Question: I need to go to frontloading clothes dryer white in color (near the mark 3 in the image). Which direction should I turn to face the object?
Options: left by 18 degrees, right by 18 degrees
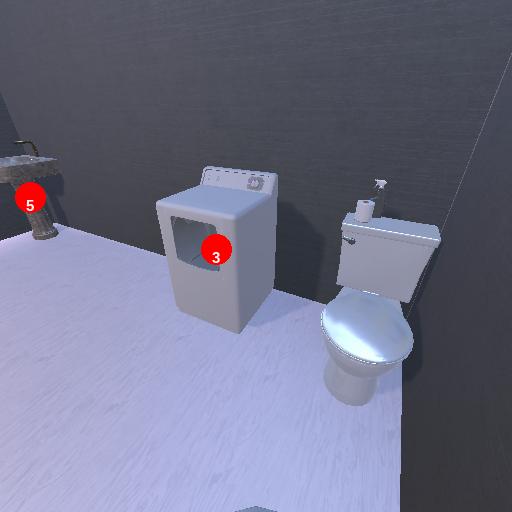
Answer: left by 18 degrees